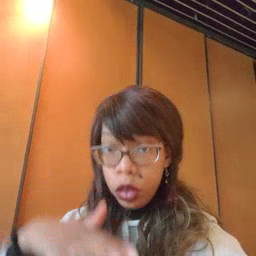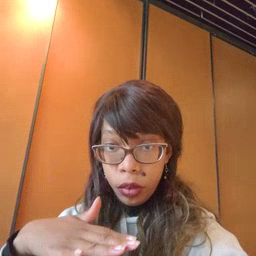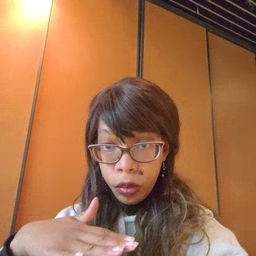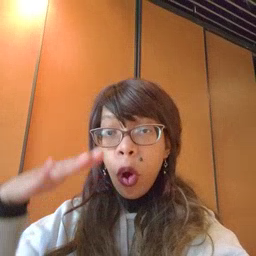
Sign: on